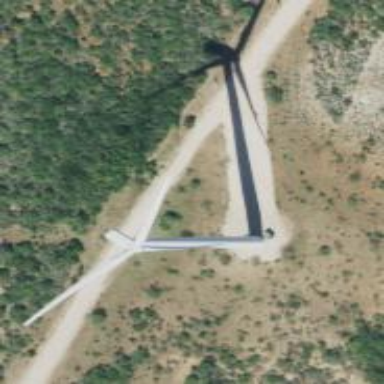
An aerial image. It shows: Wind turbine generator that utilizes wind as its source for generating electricity. It is of the horizontal axis type.